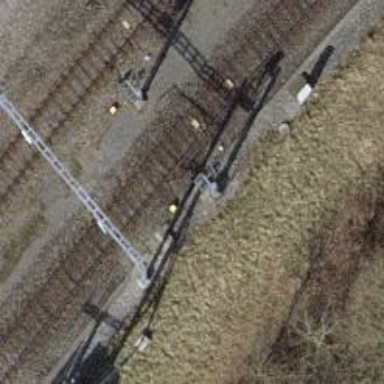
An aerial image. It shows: Railway signal.